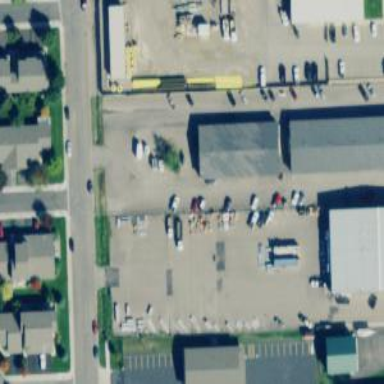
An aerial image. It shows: Parking area.